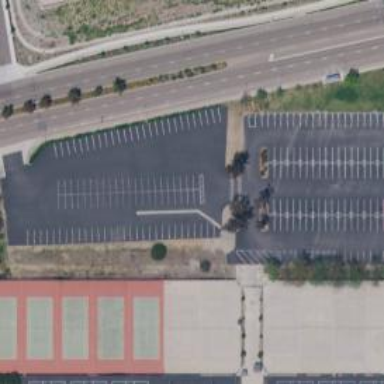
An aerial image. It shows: Parking area with surface.